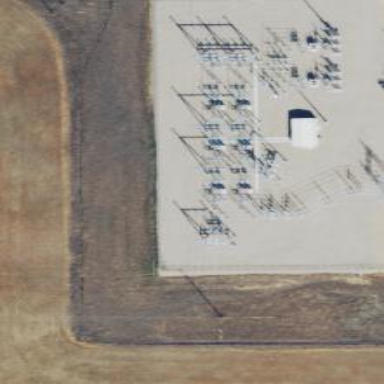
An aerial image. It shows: Switch for power supply.